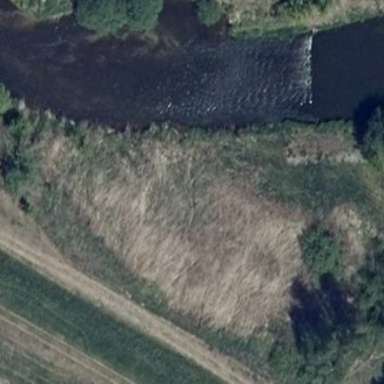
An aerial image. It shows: Natural oxbow water feature.